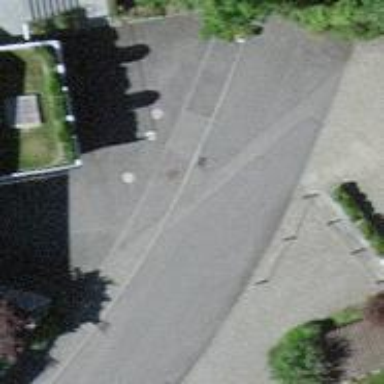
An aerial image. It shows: Unmarked crossing on footway.